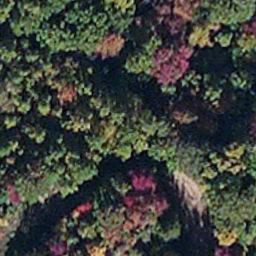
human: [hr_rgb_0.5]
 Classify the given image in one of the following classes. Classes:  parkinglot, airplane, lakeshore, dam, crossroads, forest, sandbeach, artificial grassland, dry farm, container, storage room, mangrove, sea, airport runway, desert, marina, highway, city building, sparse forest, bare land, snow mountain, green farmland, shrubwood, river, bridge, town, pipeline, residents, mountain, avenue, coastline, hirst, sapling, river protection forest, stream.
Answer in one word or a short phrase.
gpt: mangrove